Field crop: maize
Growth stage: 2
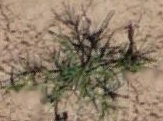
Species: salsola